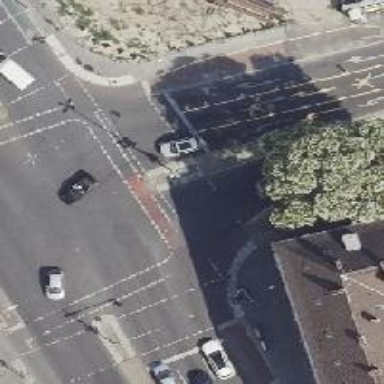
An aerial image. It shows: Secondary road with asphalt surface and lane markings. It features cycle track on the right side. The road is dual carriageway.